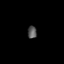
Tissue: lung
Cell type: Epithelial cells
Senescence score: 0.2244
Nuclear area (px): 110
Mean DAPI intensity: 86.564